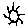
Label: sun